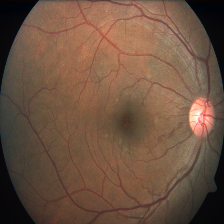
Diabetic retinopathy grade: Severe